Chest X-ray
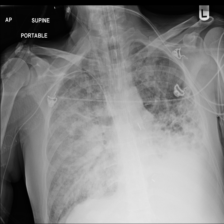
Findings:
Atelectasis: negative
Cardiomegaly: negative
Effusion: negative
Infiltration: negative
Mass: negative
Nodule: negative
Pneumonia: negative
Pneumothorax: negative
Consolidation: negative
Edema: negative
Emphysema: negative
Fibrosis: negative
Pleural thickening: negative
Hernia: negative